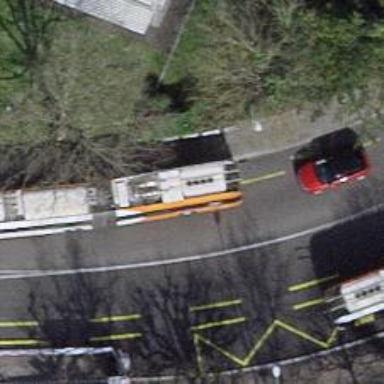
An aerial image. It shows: Secondary road with asphalt surface and designated cycle lane.